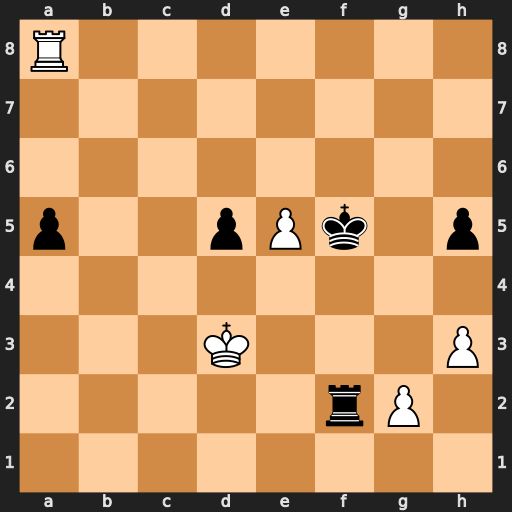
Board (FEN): R7/8/8/p2pPk1p/8/3K3P/5rP1/8
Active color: w
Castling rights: -
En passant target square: -
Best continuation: Rf8+ Kxe5 Rxf2